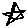
Label: star